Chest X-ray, PA view. Patient: 60 years old, sex M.
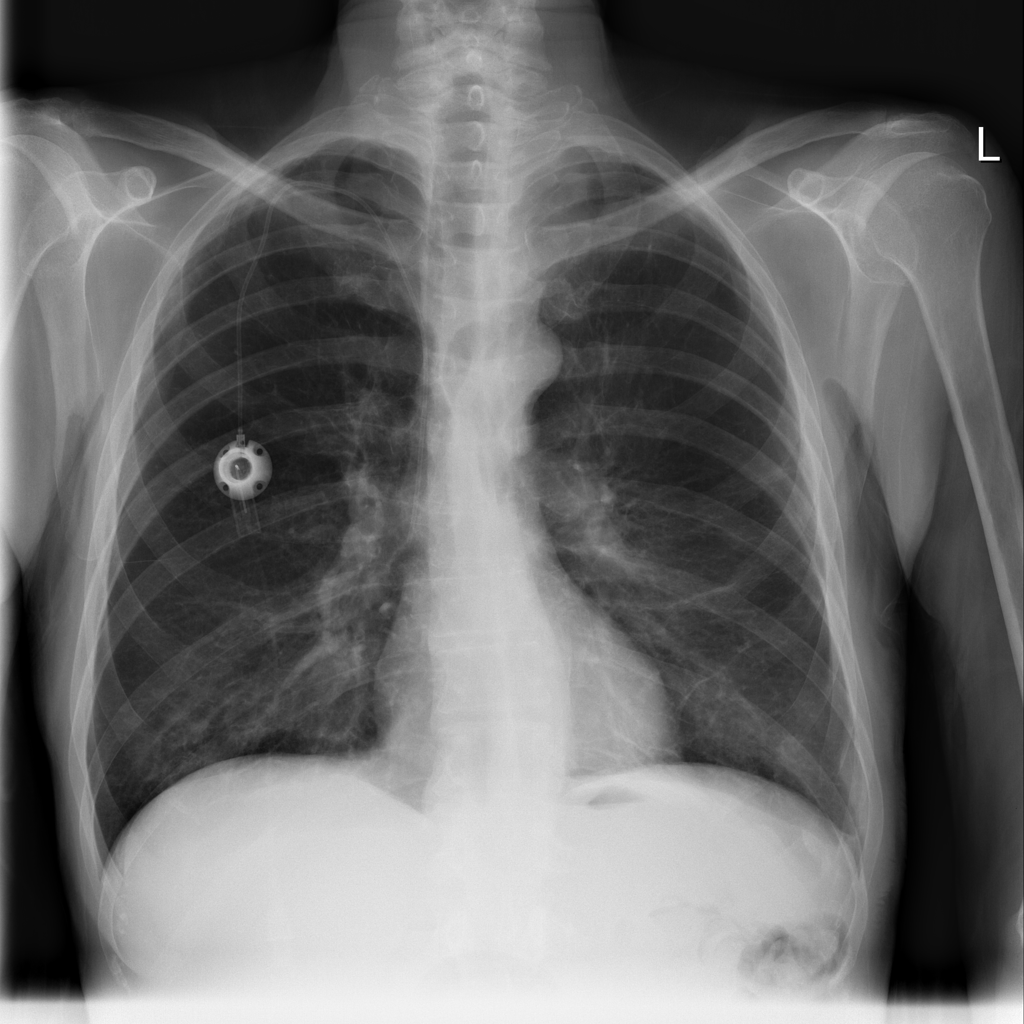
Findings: Infiltration, Nodule, Pneumonia